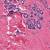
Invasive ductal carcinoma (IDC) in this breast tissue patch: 0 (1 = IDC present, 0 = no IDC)